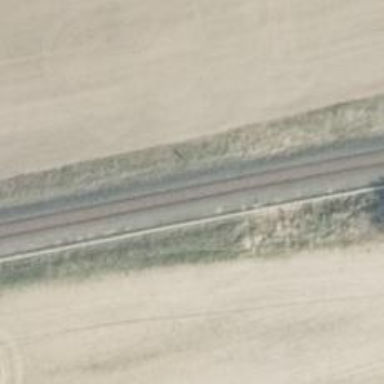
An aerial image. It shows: Railway signal.